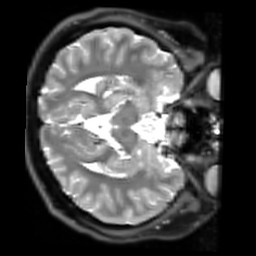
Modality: PDw
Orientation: axial
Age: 22
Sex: male
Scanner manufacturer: siemens
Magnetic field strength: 3 T
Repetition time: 11.88 s
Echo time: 0.014 s